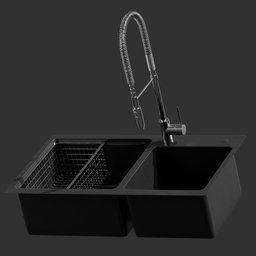
Label: appliances